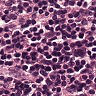
Metastatic tissue present: yes